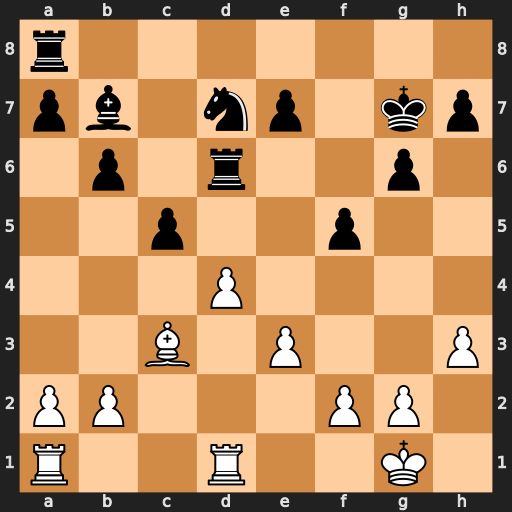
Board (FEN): r7/pb1np1kp/1p1r2p1/2p2p2/3P4/2B1P2P/PP3PP1/R2R2K1
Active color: w
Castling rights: -
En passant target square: -
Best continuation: dxc5+ Kf7 cxd6